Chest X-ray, AP view. Patient: 55 years old, sex F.
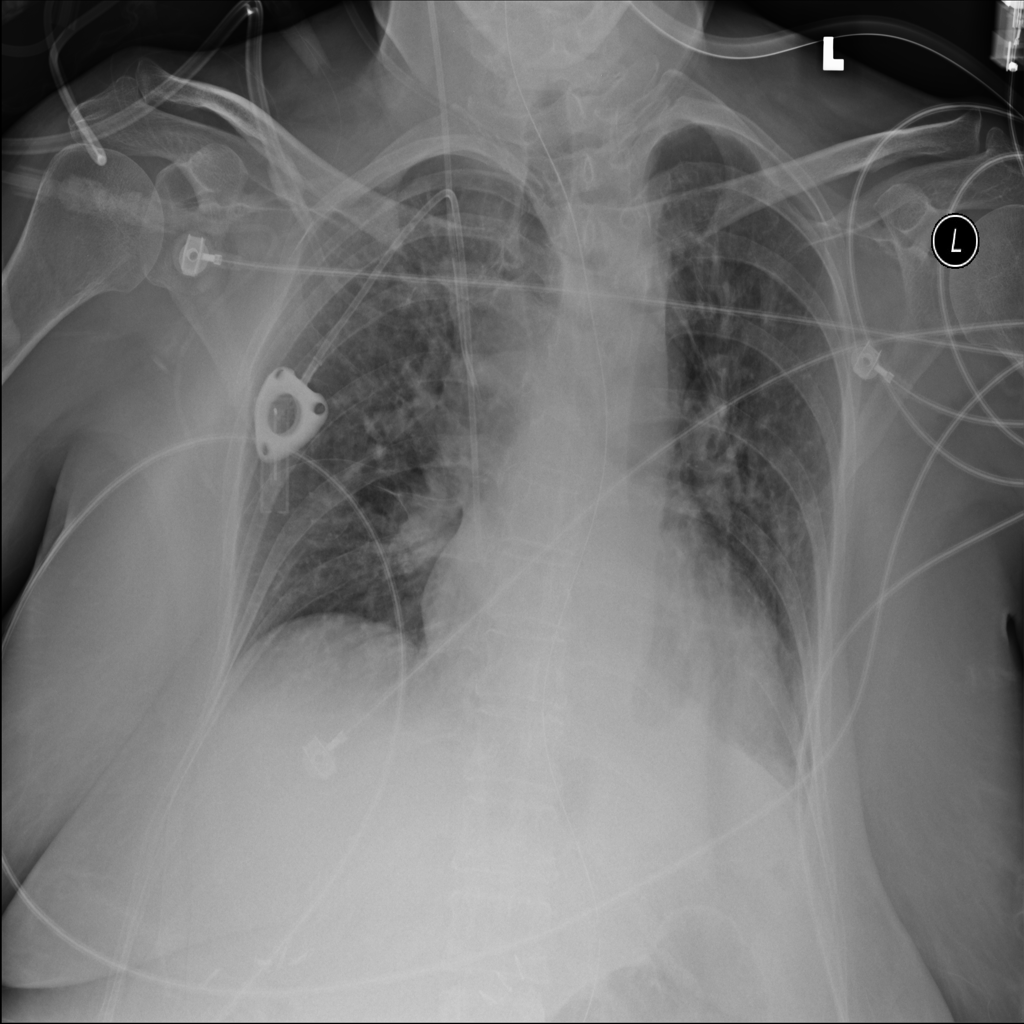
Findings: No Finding